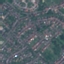
Land use / land cover class: Residential